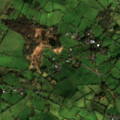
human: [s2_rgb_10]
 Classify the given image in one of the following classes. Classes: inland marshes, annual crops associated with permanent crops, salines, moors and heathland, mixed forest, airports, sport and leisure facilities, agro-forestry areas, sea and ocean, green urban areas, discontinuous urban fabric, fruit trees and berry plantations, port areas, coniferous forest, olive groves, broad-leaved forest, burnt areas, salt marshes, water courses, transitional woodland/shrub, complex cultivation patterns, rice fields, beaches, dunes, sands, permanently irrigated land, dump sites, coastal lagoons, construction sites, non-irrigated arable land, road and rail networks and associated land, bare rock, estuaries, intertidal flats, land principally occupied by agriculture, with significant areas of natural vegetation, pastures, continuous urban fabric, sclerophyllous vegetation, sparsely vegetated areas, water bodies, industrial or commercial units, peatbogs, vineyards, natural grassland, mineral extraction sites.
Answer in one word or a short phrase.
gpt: pastures